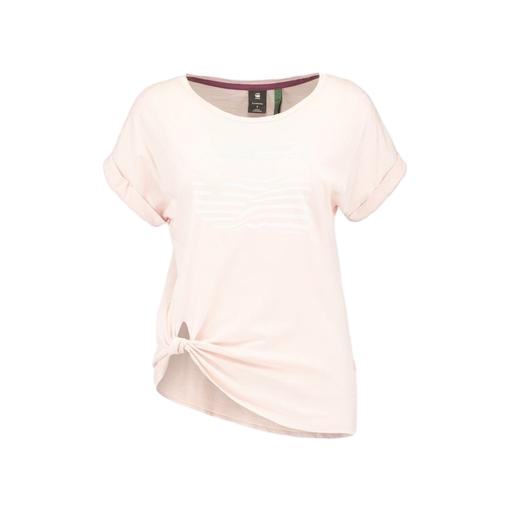
pink graphic t-shirt, t-shirt twist graphic, pink women's 4 eva tshirt, white background